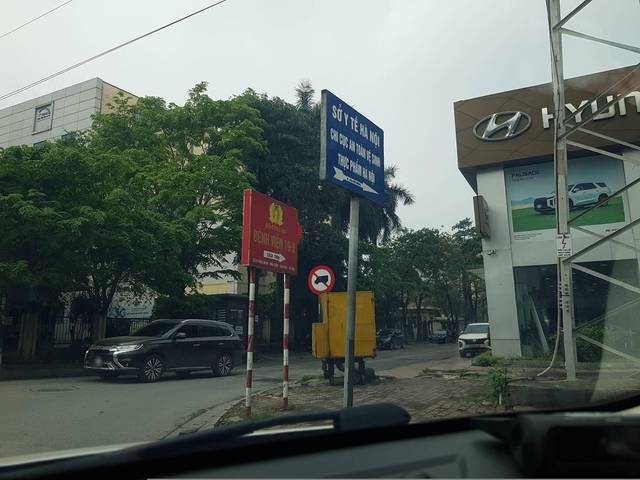
Region: Vietnam
Coordinates: 21.033, 105.78